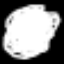
Label: line